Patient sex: M
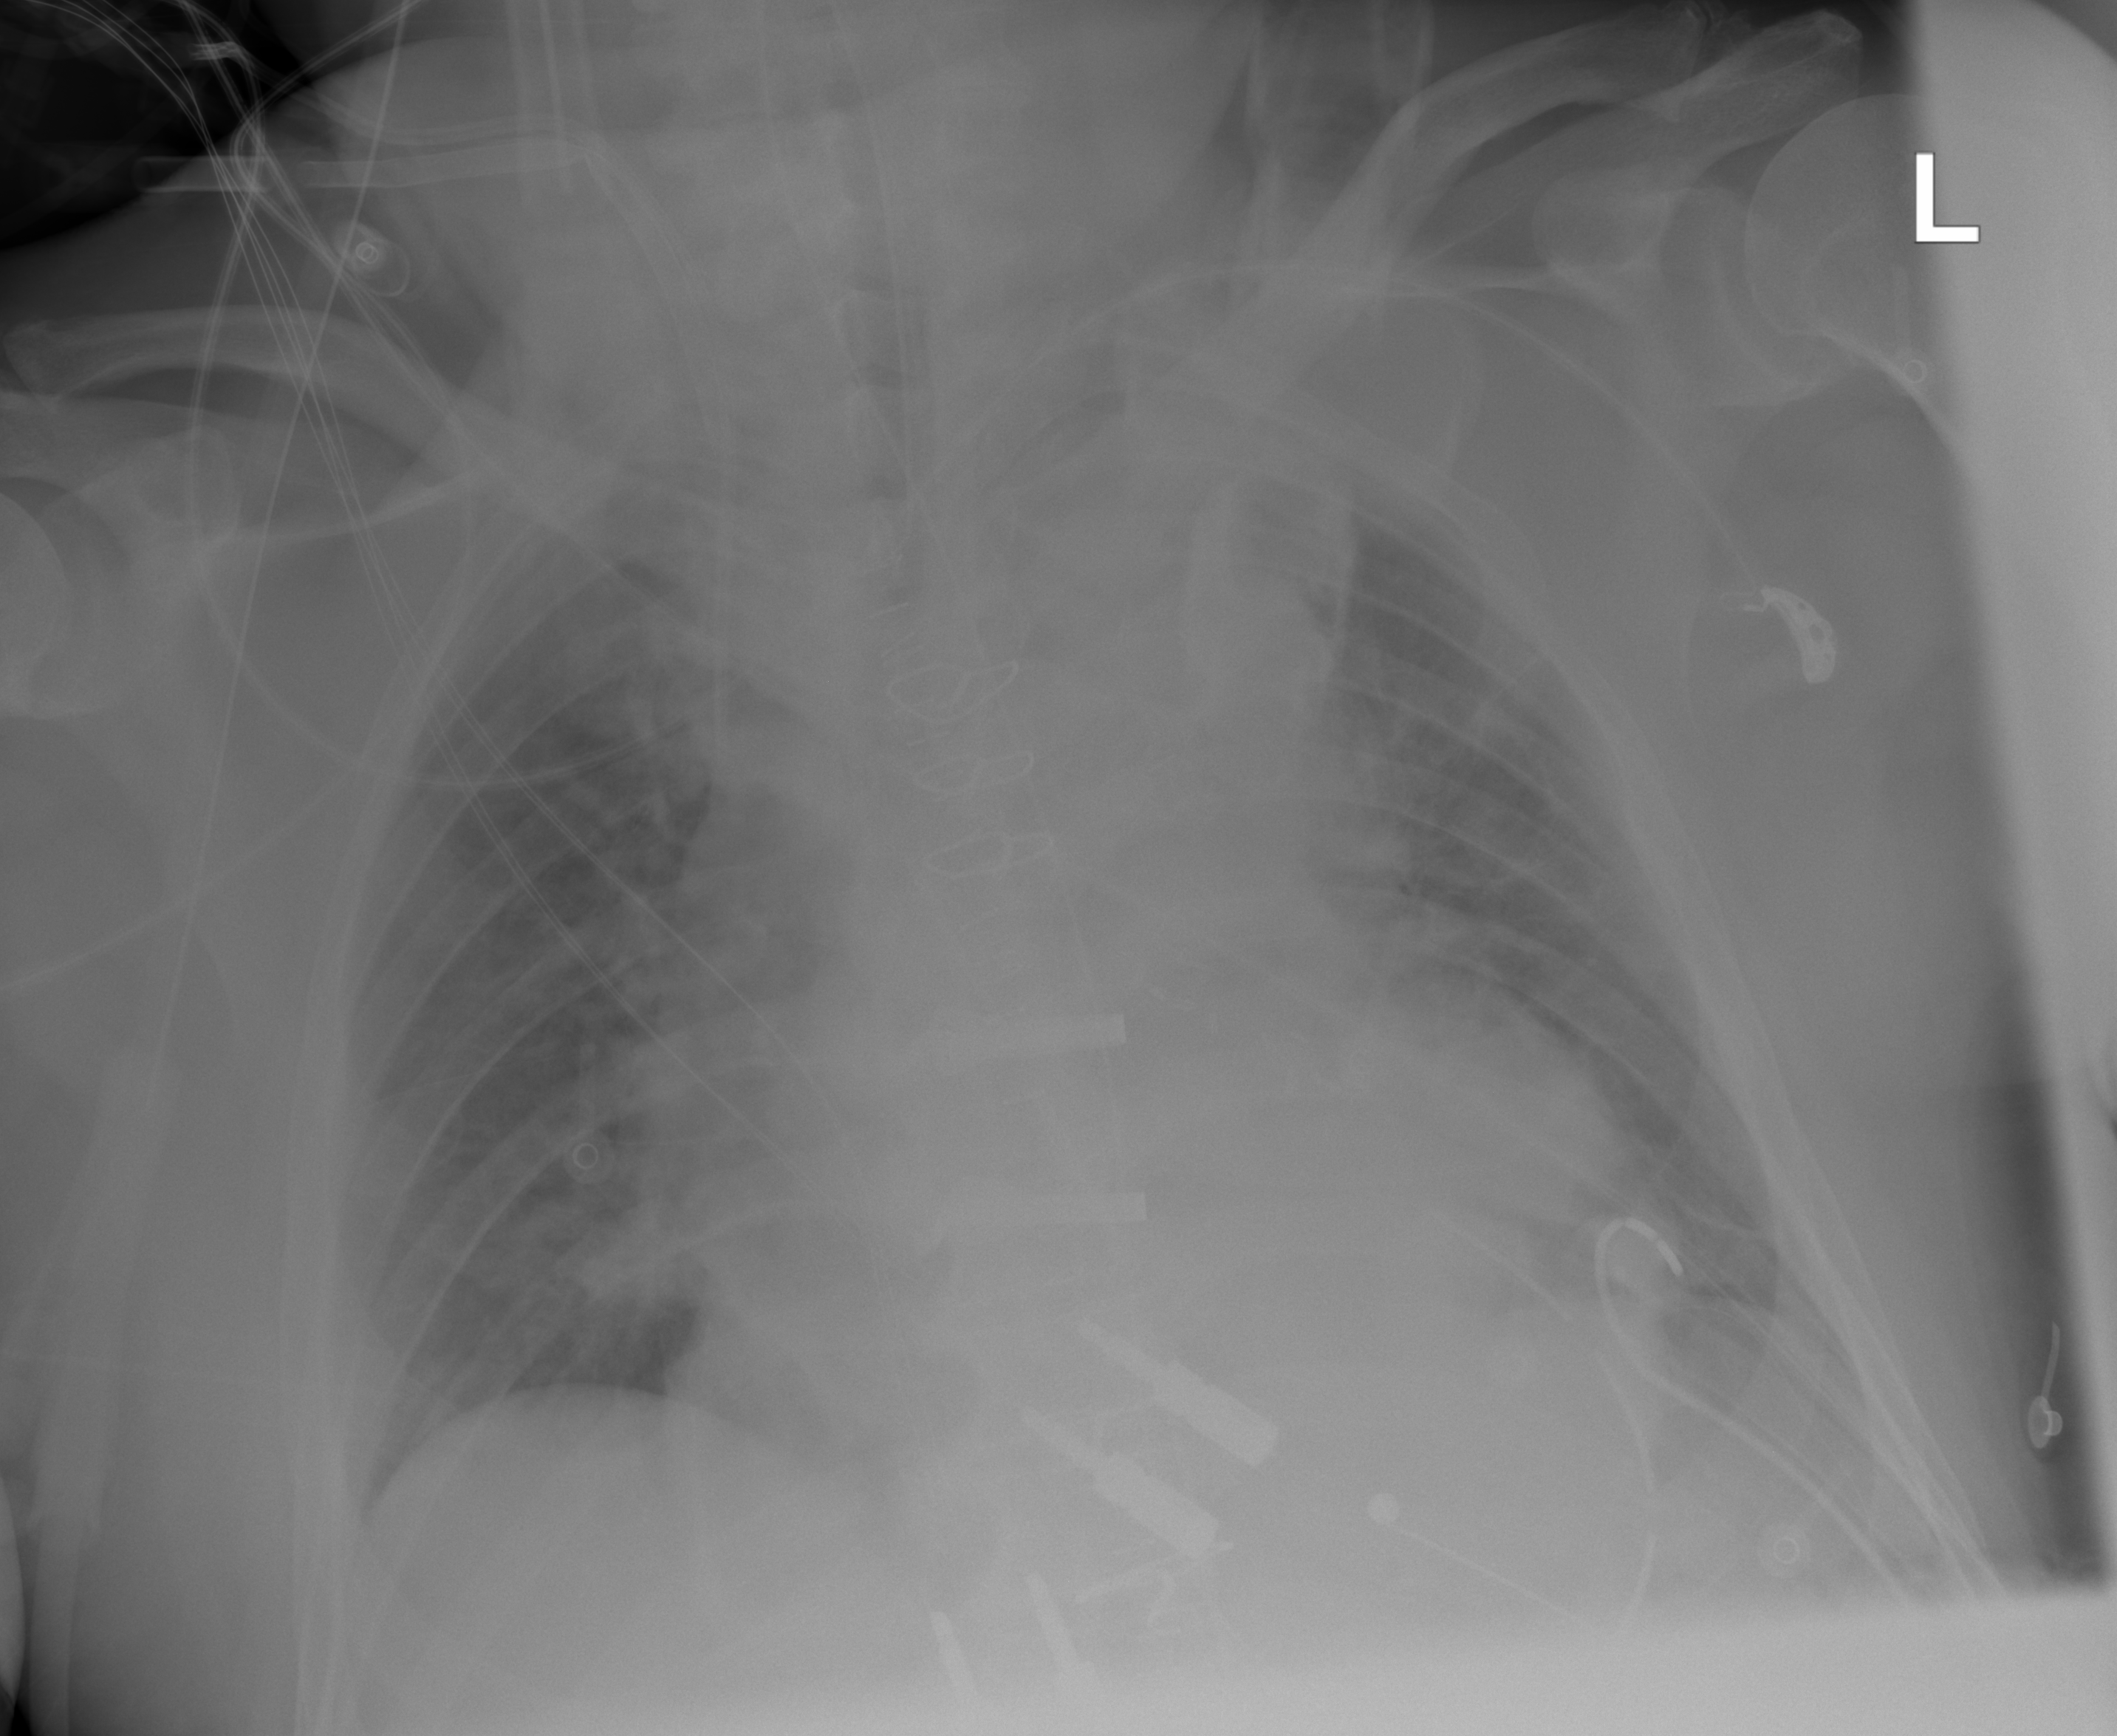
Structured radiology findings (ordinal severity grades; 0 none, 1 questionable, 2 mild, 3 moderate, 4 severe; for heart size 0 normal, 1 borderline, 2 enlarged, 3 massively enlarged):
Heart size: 2
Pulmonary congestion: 2
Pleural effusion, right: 0
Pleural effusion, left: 1
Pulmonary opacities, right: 0
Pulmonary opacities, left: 0
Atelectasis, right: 1
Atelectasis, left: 1